Aerial crown-view tile of a tropical tree (Barro Colorado Island, Panama), acquired 20241112:
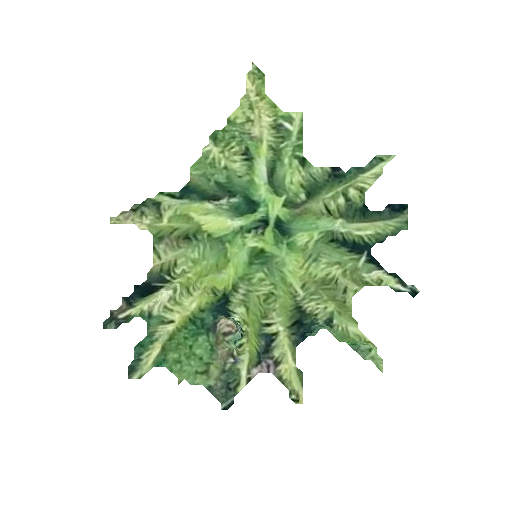
Species: Attalea butyracea
GBIF accepted scientific name: Attalea butyracea
Crown area: 82.693 m²